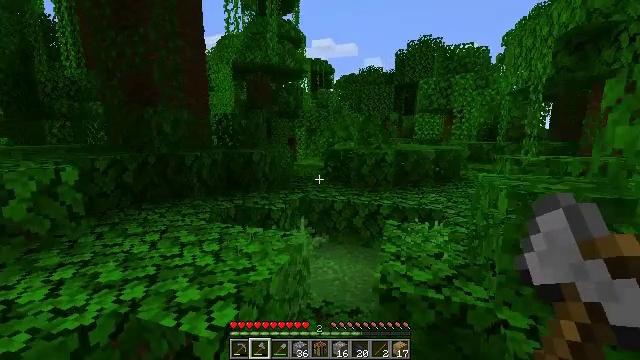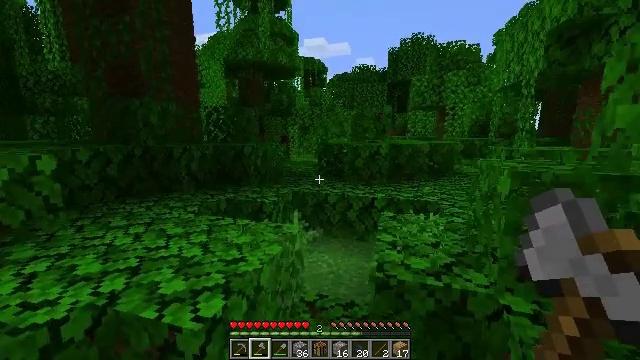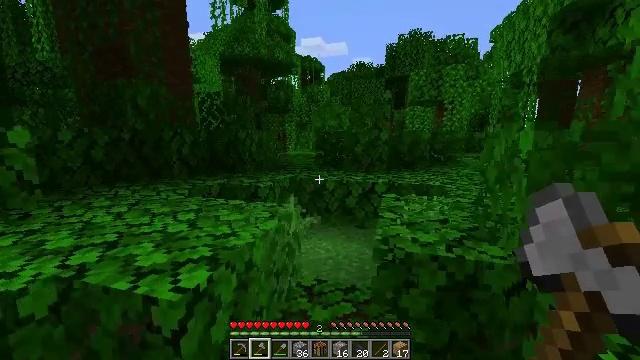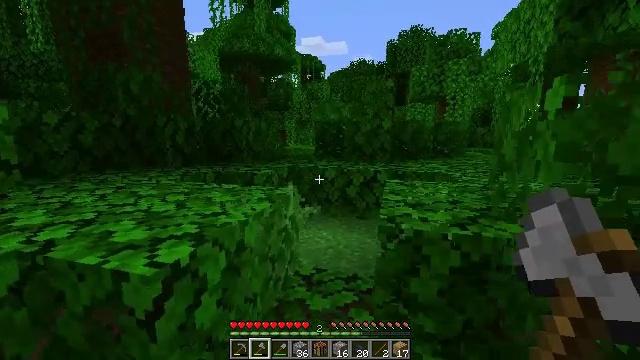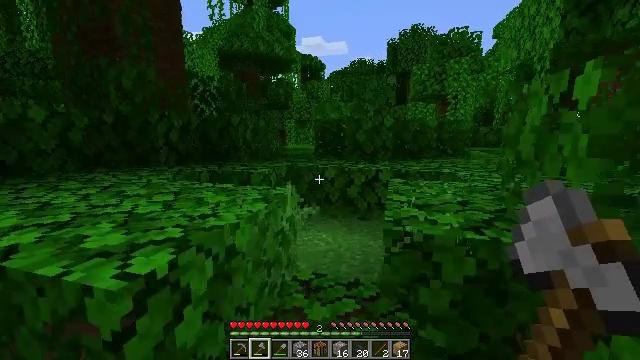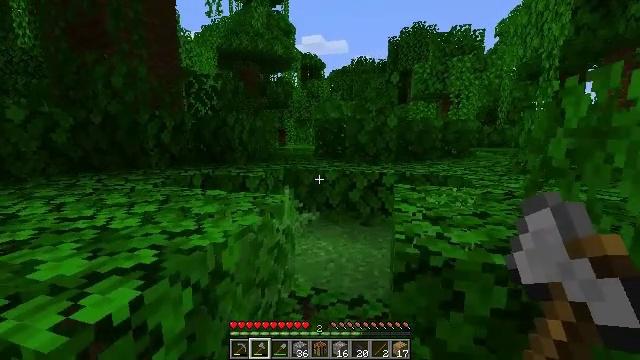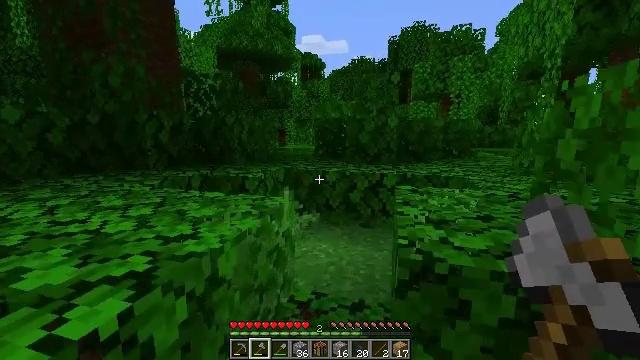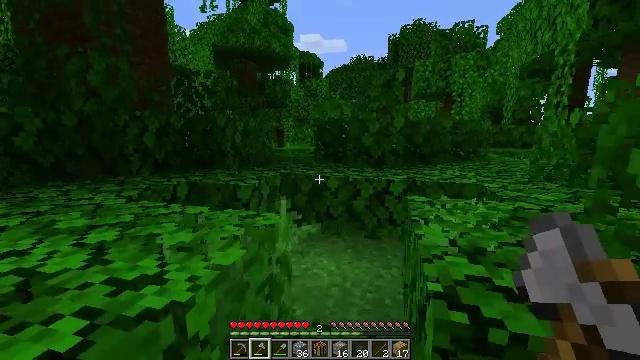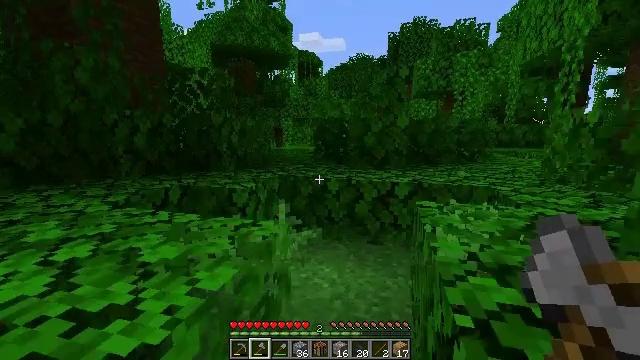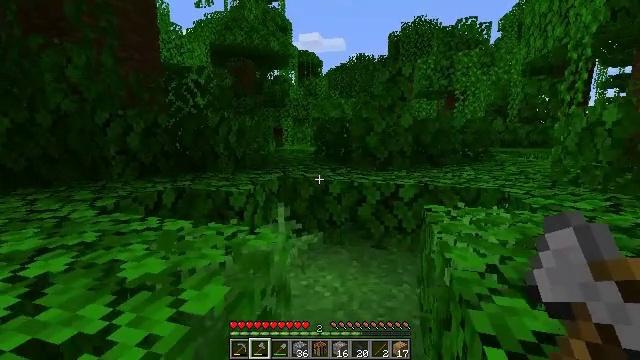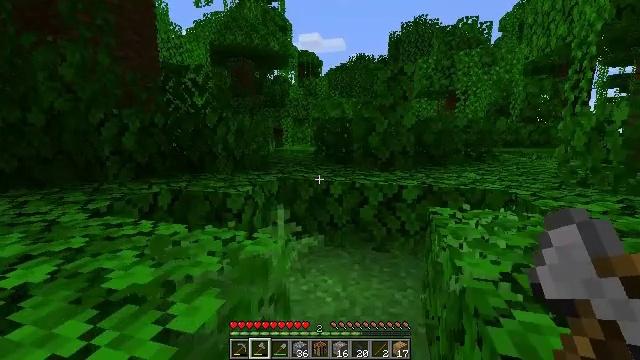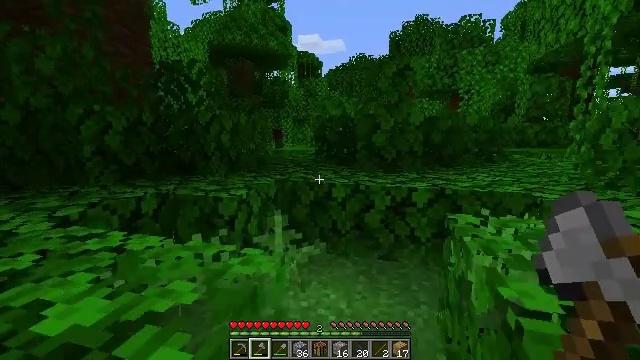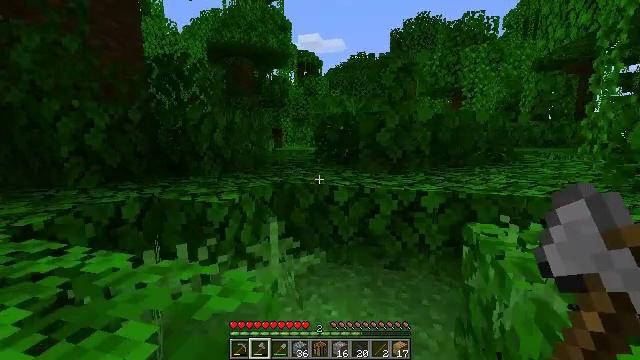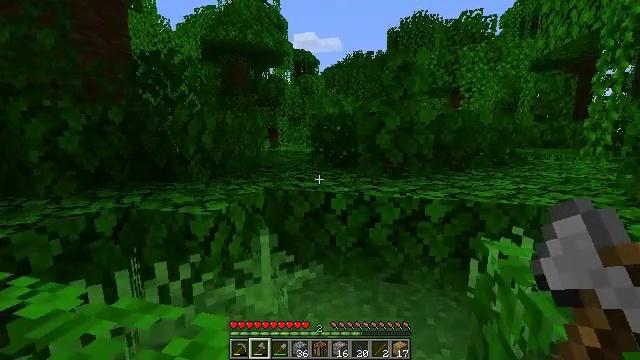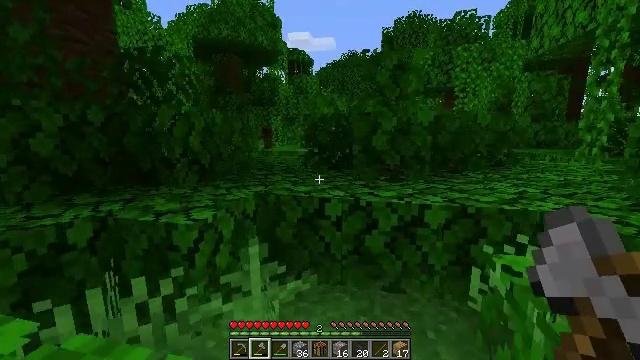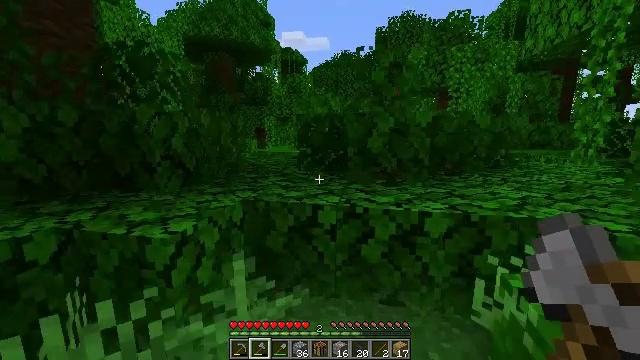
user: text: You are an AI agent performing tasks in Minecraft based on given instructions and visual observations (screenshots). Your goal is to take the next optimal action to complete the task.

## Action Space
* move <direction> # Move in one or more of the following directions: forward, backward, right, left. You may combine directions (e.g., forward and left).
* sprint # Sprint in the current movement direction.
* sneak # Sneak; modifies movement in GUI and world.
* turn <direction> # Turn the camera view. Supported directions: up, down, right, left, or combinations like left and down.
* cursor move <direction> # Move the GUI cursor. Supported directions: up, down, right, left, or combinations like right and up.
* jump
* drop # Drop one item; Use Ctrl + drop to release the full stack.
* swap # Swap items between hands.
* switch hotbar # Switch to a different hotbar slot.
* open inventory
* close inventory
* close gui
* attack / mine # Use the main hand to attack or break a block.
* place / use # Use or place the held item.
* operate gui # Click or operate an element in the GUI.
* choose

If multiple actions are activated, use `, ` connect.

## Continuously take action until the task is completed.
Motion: motion action
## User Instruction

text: End the life of a parrot.
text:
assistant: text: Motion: move forward, turn right
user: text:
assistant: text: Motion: move forward
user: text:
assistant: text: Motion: move forward
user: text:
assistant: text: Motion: move forward
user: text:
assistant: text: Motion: move forward
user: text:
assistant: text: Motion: move forward
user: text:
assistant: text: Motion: move forward
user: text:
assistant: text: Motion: move forward
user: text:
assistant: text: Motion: move forward
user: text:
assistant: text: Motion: move forward
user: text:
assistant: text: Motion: move forward
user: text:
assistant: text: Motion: move forward
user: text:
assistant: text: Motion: move forward
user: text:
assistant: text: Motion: move forward, turn right
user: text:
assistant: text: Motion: move forward, turn right
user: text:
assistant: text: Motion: move forward, turn right
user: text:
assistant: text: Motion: move forward
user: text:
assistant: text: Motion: move forward
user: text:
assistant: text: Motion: move forward, turn left
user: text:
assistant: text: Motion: move forward, turn left
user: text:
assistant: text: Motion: move forward, turn left
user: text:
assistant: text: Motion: move forward, turn left
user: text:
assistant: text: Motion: move forward
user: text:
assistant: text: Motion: move forward
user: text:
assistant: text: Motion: move forward
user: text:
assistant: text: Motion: move forward, jump
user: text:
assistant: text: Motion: move forward, jump
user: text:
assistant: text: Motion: move forward, jump
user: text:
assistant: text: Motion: move forward, jump
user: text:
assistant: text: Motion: move forward